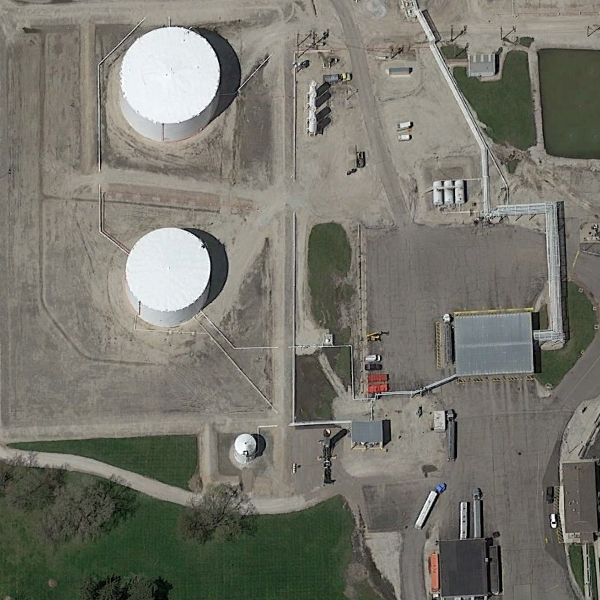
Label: StorageTanks